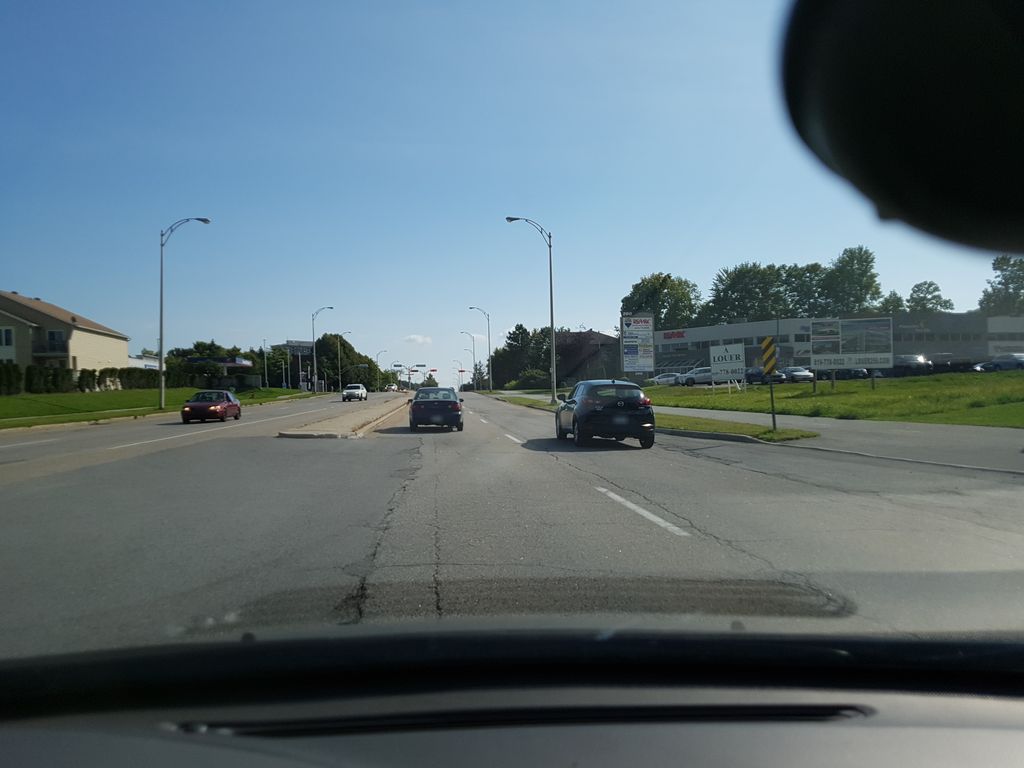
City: ottawa-gatineau